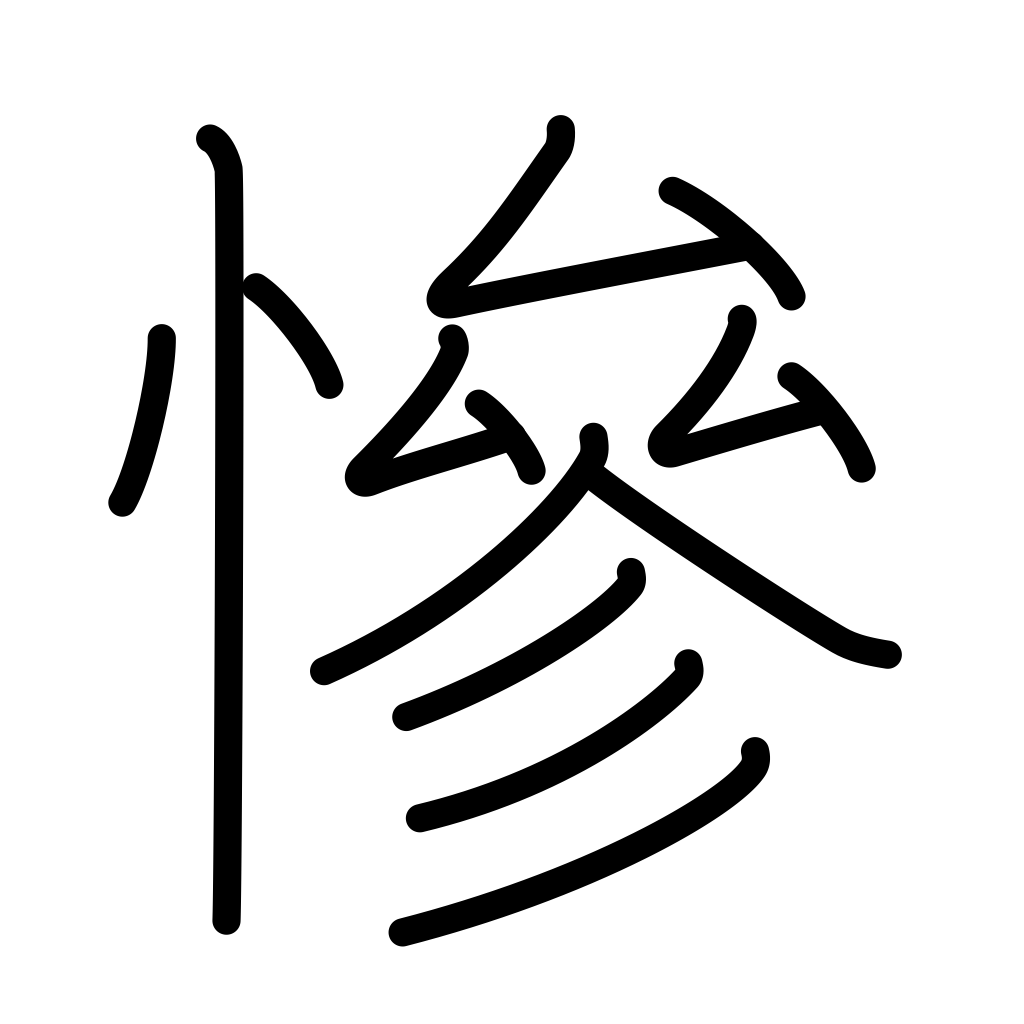
Meaning: sad, pitiful, wretched, cruel